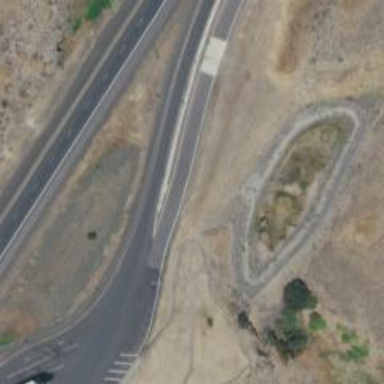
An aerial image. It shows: Service road leading to rest area.